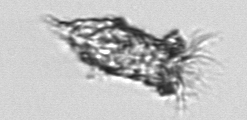
Label: Tintinnopsis